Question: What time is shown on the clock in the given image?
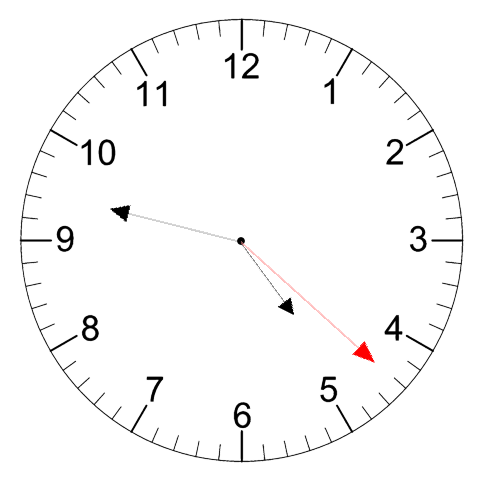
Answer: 04:47:22